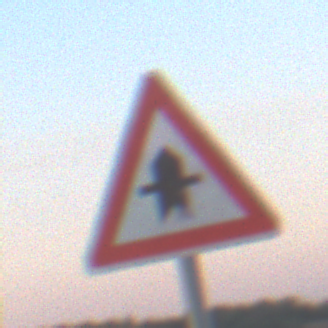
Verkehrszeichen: Vorfahrt
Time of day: SunriseSunset
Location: Outdoor (Nature)
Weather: Clear
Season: NotSpecified
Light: Natural